В архиве ЦПМК 2011 года была обнаружена задача, в которой описывалось довольно странное устройство для экспериментов с идеальным газом. Закрытая снизу тонкостенная цилиндрическая трубка длиной $L$, установленная вертикально, жёстко соединена с закреплённым цилиндрическим сосудом, ось которого также вертикальна, а диаметр во много раз превышает диаметр трубки (см. рис.). Верхняя часть трубки расположена на расстоянии $l$ выше дна сосуда. В трубке без трения может перемещаться тонкий лёгкий герметичный поршень. Под поршнем находится воздух, который можно считать идеальным газом. В верхней части трубки расположены небольшие упоры, ограничивающие движение поршня вверх.В стенке сосуда вблизи его дна проделано небольшое отверстие. С помощью тонкой трубочки через отверстие сосуд очень медленно наполняют ртутью, а затем так же медленно понижают уровень ртути в сосуде до его дна. Далее везде $h$ обозначает уровень ртути в сосуде относительно верхней части трубки, а $x$ — расстояние между поршнем и упорами. Считайте, что в процессе изменения уровня ртути в сосуде температура воздуха под поршнем и атмосферное давление остаются постоянными.Параметры установки: $L=3{,}04~м$, $l=0{,}04~м$, атмосферное давление $p_0$ равно гидростатическому давлению столба ртути высотой $h_0=p_0/\rho g=0{,}76~м$, где $\rho$ — плотность ртути, а $g$ — ускорение свободного падения. Величины $p_0$, $\rho$ и $g$ считайте неизвестными.Во всех пунктах задачи приведите как аналитические выражения, так и численные значения для ответов.Изначально ртути в сосуде и над поршнем нет, а давление воздуха под поршнем превышает величину атмосферного давления. В пунктах $1-3$ считайте, что когда уровень ртути в сосуде достиг максимального значения $h_{max}=1{,}52~м$, расстояние между поршнем и упорами составило $x_{max}=2{,}28~м$.
Рассмотрим процесс повышения уровня ртути в сосуде. При каком значении уровня $h_1$ ртути в сосуде поршень пришёл в движение?
Пусть уровень ртути в сосуде в процессе его повышения составил $h_1+\Delta h$, где $0<\Delta h\ll h_1$. Найдите возможные значения $x_1$ между поршнем и упорами.
На каком расстоянии $x_2$ до упоров будет находиться поршень, когда уровень ртути в сосуде понизится до его дна? Ответ обоснуйте.
Ртуть полностью откачали из сосуда и пространства над поршнем, после чего изменили количество воздуха под поршнем. Далее процессы повышения и понижения уровня в сосуде с помощью трубочки через отверстие повторили. Оказалось, что когда уровень ртути в сосуде достиг величины $h_{max}=1{.}52~м$, расстояние между поршнем и упорами составило $x'_{max}=1{.}52~м$. При каком значении уровня $h_2$ ртути в сосуде в процессе его понижения поршень достигает упоров?
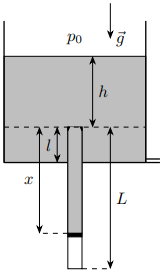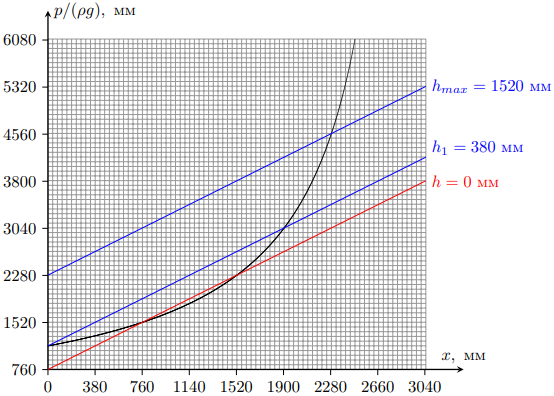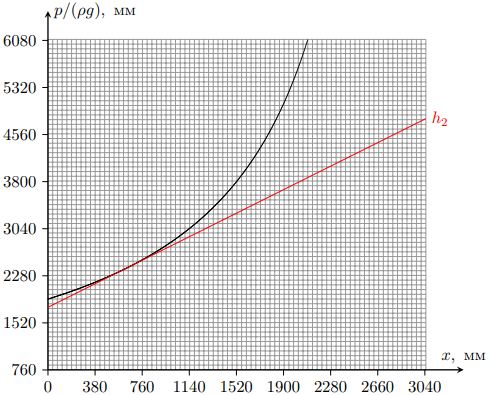
Рассмотрим процесс повышения уровня ртути в сосуде. При каком значении уровня $h_1$ ртути в сосуде поршень пришёл в движение?
Решение: Пусть $\Delta{p}$ — отличие давления воздуха под поршнем от атмосферного в начале процесса. Поршень придёт в движение, когда давление ртути на поршень сравняется с избыточным давлением воздуха под поршнем, откуда:$$p_0+\rho gh_1=p_0+\Delta{p}\Rightarrow h_1=\cfrac{\Delta{p}}{\rho g}{.}$$Температура воздуха под поршнем может считаться постоянной. Поскольку нижняя часть трубы закрыта, количество воздуха под поршнем также будет оставаться постоянным. Тогда, если давление воздуха под поршнем обозначить за $p_в$, его зависимость от $x$ определяется законом Бойля—Мариотта:$$p_вV=const\Rightarrow p_в=\cfrac{(p_0+\Delta{p})L}{L-x}{.}$$Пусть уровень ртути в сосуде равен $h$. Тогда давление $p_р$ ртути на поршень составляет:$$p_р=p_0+\rho g(h+x){.}$$В положении равновесия давление воздуха под поршнем равно давлению ртути на поршень, поэтому:$$p_0+\rho g(x+h)=\cfrac{(p_0+\Delta p)L}{L-x}{.}$$Когда уровень ртути в сосуде достигает максимального значения $h_{max}$, величина $x=x_{max}$, получаем:$$\cfrac{\Delta{p}}{\rho g}=h_1=\left(\cfrac{p_0}{\rho g}+x_{max}+h_{max}\right)\left(1-\cfrac{x_{max}}{L}\right)-\cfrac{p_0}{\rho g}{,}$$или с учётом $p_0/(\rho g)=h_0$:
Ответ: $$h_1=\cfrac{(h_0+h_{max}+x_{max})(L-x_{max})}{L}-h_0= 380~мм{.}$$

Пусть уровень ртути в сосуде в процессе его повышения составил $h_1+\Delta h$, где $0<\Delta h\ll h_1$. Найдите возможные значения $x_1$ между поршнем и упорами.
Решение: Перепишем условие равновесия поршня в следующем виде:$$(h_0+h+x)(L-x)=(h_0+h_1)L{.}$$Раскроем скобки и получим:$$x^2-(L-h_0-h)x+(h_1-h)L=0{.}$$Обратим внимание, что при $h>h_1$ свободный член полученного квадратного уравнения является отрицательным, что следует из теоремы Виета, а значит уравнение имеет ровно один положительный корень. Тогда, поскольку нахождение поршня выше упоров не является возможным, при $h>h_1$ поршень имеет единственное положение равновесия.Так как $\Delta h\ll h_1$, свободный член можно принять равным нулю. Сокращая решение $x=0$, получим:$$x_1=L-h_0-h_1{,}$$или же:
Ответ: $$x_1=L-\cfrac{(h_0+h_{max}+x_{max})(L-x_{max})}{L}=1900~мм{.}$$

На каком расстоянии $x_2$ до упоров будет находиться поршень, когда уровень ртути в сосуде понизится до его дна? Ответ обоснуйте.
Решение: После того, как уровень ртути в сосуде окажется ниже верхней части трубы, положение равновесия поршня перестанет изменяться.Решим квадратное уравнение, получаемое из условия равновесия поршня, при $h=0$:$$x_{2(1{,}2)}=\cfrac{L-h_0\pm\sqrt{(L-h_0)^2-4Lh_1}}{2}=0{.}76~м{,}~1{.}52~м{.}$$Таким образом, когда уровень ртути в сосуде понизится до практически нулевого, поршень имеет два положения равновесия и расположится в том из них, которое является устойчивым. Проанализируем оба найденных положения равновесия поршня на устойчивость.Положение равновесия поршня является устойчивым, если при повышении расстояния между ним и упорами давление воздуха под поршнем становится выше, чем давление ртути на поршень. Если расстояние между поршнем и упорами увеличилось на малую величину $\Delta{x}$, то условия устойчивости положения равновесия поршня можно записать следующим образом:$$p_0+\rho g(h+x+\Delta x)<\frac{(p_0+\Delta p)L}{L-x-\Delta x}{.}$$Используя условие равновесия, получим:$$\rho g\Delta x<\cfrac{(p_0+\Delta{p})L}{L-x-\Delta x}-(p_0+\rho g(h+x))=\frac{(p_0+\Delta p)L}{L-x-\Delta x}-\frac{(p_0+\Delta p)L}{L-x}{,}$$С учётом малости $\Delta{x}$ имеем:$$\rho g\Delta x<\cfrac{(p_0+\Delta{p})L\Delta x}{(L-x-\Delta x)(L-x)}\approx\cfrac{(p_0+\Delta p)L\Delta x}{(L-x)^2}\Rightarrow \rho g<\cfrac{(p_0+\Delta p)L}{(L-x)^2}{.}$$Определим значения $x$, при которых положения равновесия поршня является устойчивым:$$L> x>L-\sqrt{\cfrac{(p_0+\Delta p)L}{\rho g}}=L-\sqrt{(h_0+h_1)L}=x_{кр}\approx 1178~мм{.}$$Таким образом, положение равновесия $x_{2(1)}=760~мм$ является неустойчивым, а $x_{2(2)}=1520~мм$ — устойчивым.Отметим, что при $h=0$ положение $x=0$ также является положением равновесия, поскольку для данного положения давление воздуха под поршнем будет выше, чем давление ртути на поршень, равное атмосферному. Однако, пока поршень не окажется на расстоянии $x=x_{кр}$ от упоров, он всегда будет располагаться в устойчивом положении равновесия. При этом величина $x$ монотонно возрастает с увеличением уровня $h$ ртути в сосуде. Поскольку найденная при $h=0$ величина $x_{2(2)}>x_{кр}$, то поршень в процессе понижения уровня ртути в сосуде всегда расположен в положении устойчивого равновесия и не может его покинуть.Таким образом, конечному положению поршня соответствует следующая величина $x_2$: Примечание: Исследование на устойчивость положений равновесия поршня можно осуществить не только аналитически, но и графически. Для это построим график зависимости $p_в(x)$ (чёрная линия на рис.), а поверх него — прямые $p_р(x)$ при различных значениях $h$, где давления измеряются в миллиметрах ртутного столба. Точки пересечения графиков функций $p_в(x)$ и $p_р(x)$ соответствуют положениям равновесия поршня. Если вблизи точки пересечения с увеличением $x$ функция $p_в(x)$ возрастает на большую величину, чем функция $p_р(x)$, то при малом смещении поршня равнодействующая приложенных к нему сил будет направлена противоположно смещению поршня, и, следовательно, положения равновесия будет являться устойчивым. Если же вблизи точки пересечения с увеличением $x$ функция $p_в(x)$ возрастает на меньшую величину, чем функция $p_р(x)$, то при малом смещении поршня равнодействующая приложенных к нему сил будет направлена вдоль смещения поршня, и, следовательно, положение равновесия поршня будет являться неустойчивым. Из рисунка видно, что при $h>h_1$ все положения равновесия поршня являются устойчивыми, а положение равновесия $x=0$ при $h=h_1$ является неустойчивым. Если мы рассмотрим случай $h=0$ (красная прямая на графике), то точка пересечения $x_{2(1)}=760~мм$ соответствует неустойчивому, а $x_{2(2)}=1520~мм$ – устойчивому положению равновесия.
Ответ: $$x_2=\cfrac{L-h_0+\sqrt{(L+h_0)^2-4(h_0+h_{max}+x_{max})(L-x_{max})}}{2}=1520~мм$$  Примечание: Исследование на устойчивость положений равновесия поршня можно осуществить не только аналитически, но и графически. Для это построим график зависимости $p_в(x)$ (чёрная линия на рис.), а поверх него — прямые $p_р(x)$ при различных значениях $h$, где давления измеряются в миллиметрах ртутного столба. Точки пересечения графиков функций $p_в(x)$ и $p_р(x)$ соответствуют положениям равновесия поршня. Если вблизи точки пересечения с увеличением $x$ функция $p_в(x)$ возрастает на большую величину, чем функция $p_р(x)$, то при малом смещении поршня равнодействующая приложенных к нему сил будет направлена противоположно смещению поршня, и, следовательно, положения равновесия будет являться устойчивым. Если же вблизи точки пересечения с увеличением $x$ функция $p_в(x)$ возрастает на меньшую величину, чем функция $p_р(x)$, то при малом смещении поршня равнодействующая приложенных к нему сил будет направлена вдоль смещения поршня, и, следовательно, положение равновесия поршня будет являться неустойчивым. Из рисунка видно, что при $h>h_1$ все положения равновесия поршня являются устойчивыми, а положение равновесия $x=0$ при $h=h_1$ является неустойчивым. Если мы рассмотрим случай $h=0$ (красная прямая на графике), то точка пересечения $x_{2(1)}=760~мм$ соответствует неустойчивому, а $x_{2(2)}=1520~мм$ – устойчивому положению равновесия.

Ртуть полностью откачали из сосуда и пространства над поршнем, после чего изменили количество воздуха под поршнем. Далее процессы повышения и понижения уровня в сосуде с помощью трубочки через отверстие повторили. Оказалось, что когда уровень ртути в сосуде достиг величины $h_{max}=1{.}52~м$, расстояние между поршнем и упорами составило $x'_{max}=1{.}52~м$. При каком значении уровня $h_2$ ртути в сосуде в процессе его понижения поршень достигает упоров?
Решение: Используя результаты решения первого пункта, определим величину $h_1$, при которой поршень приходит в движение:$$h_1=\cfrac{(h_0+h_{max}+x_{max})(L-x_{max})}{L}-h_0= 1140~мм{.}$$Запишем условие равновесия поршня:$$x^2-x(L-h_0-h)+L(h_1-h)=0{.}$$Решению $x=0$ соответствует величина $h=h_1$. Однако при решении второго пункта мы получали, что при $h=h_1$ у поршня существует второе положение равновесия на расстоянии $x_1$ от упоров, равном:$$x_1=L-\cfrac{(h_0+h_{max}+x_{max})(L-x_{max})}{L}=1140~мм{.}$$Данное положение является устойчивым, что можно показать, используя критерий устойчивости положения равновесия, полученный при решении четвёртого пункта:$$x>L-\sqrt{(h_0+h_1)L}=x_{кр}\approx 637~мм{.}$$Данное условие выполнено при $x=x_1$, поэтому в процессе понижения уровня ртути в сосуде поршень не достигает упоров при $h=h_1$.При последующем понижении уровня ртути в сосуде у поршня есть два положения равновесия, одно из которых является устойчивым, а другое — неустойчивым. Пока расстояние $x$ между поршнем и упорами удовлетворяет условию $x>x_{кр}$, поршень располагается в положении устойчивого равновесия. Когда расстояние между поршнем и упорами станет равны $x=x_{кр}$, два положения равновесия поршня, одно из которых является устойчивым, а второе — неустойчивым, совпадут и станут единым положением неустойчивого равновесия по отношению к смещению в сторону упоров. Данное положение соответствует касанию на графиков зависимостей $p_в(x)$ и $p_р(x)$, приведённых в примечании к решению четвёртого пункта задачи. Из этого же графика видна неустойчивость данного положения равновесия поршня по отношению к смещению в сторону упоров.Таким образом, если при некотором значении $h=h_2$ поршень оказывается в положении $x=x_{кр}$, то при данном значении $h$ во всех положениях, кроме $x=x_{кр}$, давление воздуха под поршнем будет больше, чем давление ртути на поршень (см. рис. ниже), поэтому поршень скачкообразно перемещается в сторону упоров и при дальнейшем понижении уровня ртути в сосуде от них не оторвётся.  Учтём, что касание графиков соответствует наличию единственного корня у квадратного уравнения, получаемого из условия равновесия поршня. Воспользуемся теоремой Виета:$$2x_{кр}=L-h_0-h_2{.}$$После подстановки $h_1$ в выражение для $x_{кр}$ находим:
Ответ: $$h_2=2\sqrt{(h_0+h_{max}+x_{max})(L-x_{max})}-(L+h_0)\approx 1007~мм{.} $$
Темы:
T, Термодинамика, Всероссийские, Уравнение состояния идеального газа, Гидростатика, Давление